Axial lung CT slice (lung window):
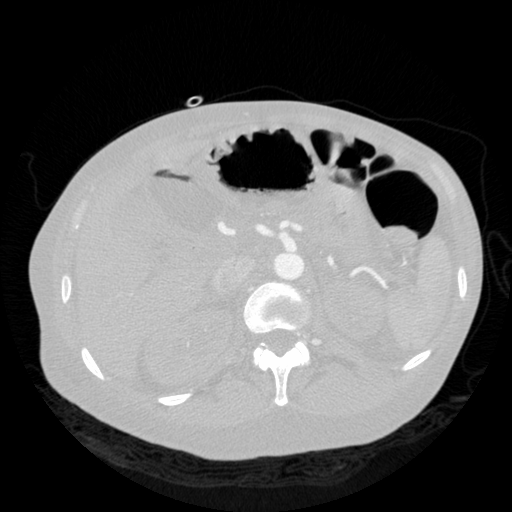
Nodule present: no